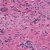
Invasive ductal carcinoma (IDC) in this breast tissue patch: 0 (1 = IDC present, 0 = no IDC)